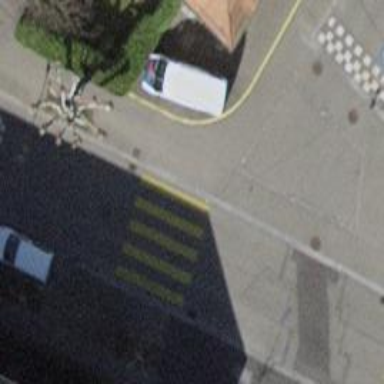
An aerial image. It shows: Uncontrolled zebra crossing on the road.